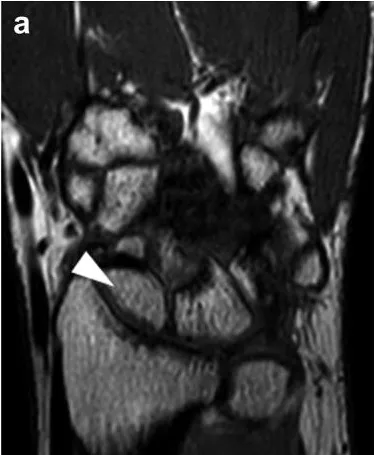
Magnetic resonance imaging (MRI) of the hand. T1-weighted MRI images showing proximal bone chips in both the scaphoid.
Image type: radiology (mri)